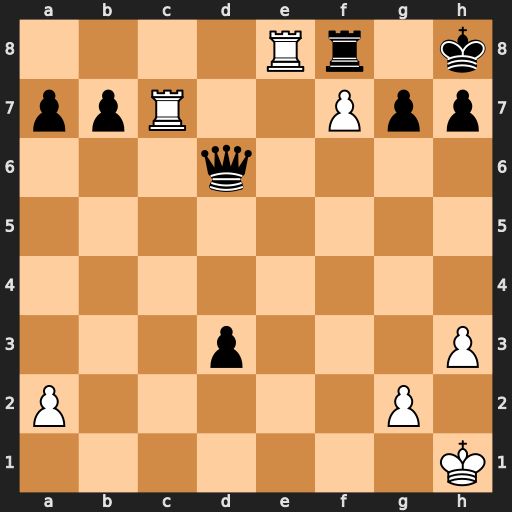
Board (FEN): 4Rr1k/ppR2Ppp/3q4/8/8/3p3P/P5P1/7K
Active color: w
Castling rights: -
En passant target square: -
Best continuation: Rcc8 g6 Rxf8+ Kg7 Rfd8 Qxd8 Rxd8